Question: I have the following code for updating Account table with LINQ to SQL. AccountNumber is the primary key column. The only value which need to be updated is AccountType; however the Duration also gets updated with zero (default value for int). How can we avoid this unnecessary overwrite?
Note: I am using method
Note: I understand the reason for this behavior. "The DataContext cannot distinguish between a field with an assigned value of zero and one that is merely unassigned.". I am looking for a solution to overcome this.
'''
[global::System.Data.Linq.Mapping.ColumnAttribute(Storage="_Duration", DbType="Int NOT NULL"
public int Duration
'''
Table DATA

Table Structure:
'''
CREATE TABLE [dbo].[Account](
[AccountNumber] [int] NOT NULL,
<URL> NOT NULL,
[Duration] [int] NOT NULL,
[DepositedAmount] [int] NULL,
CONSTRAINT [PK_Account] PRIMARY KEY CLUSTERED
(
[AccountNumber] ASC
)WITH (PAD_INDEX = OFF, STATISTICS_NORECOMPUTE = OFF, IGNORE_DUP_KEY = OFF, ALLOW_ROW_LOCKS = ON, ALLOW_PAGE_LOCKS = ON) ON [PRIMARY]
) ON [PRIMARY]
'''
CODE
'''
public void UpdateAccount()
{
RepositoryLayer.Account acc1 = new RepositoryLayer.Account();
acc1.AccountNumber = 4;
acc1.AccountType = "Verify";
accountRepository.UpdateChangesByAttachAndRefresh(acc1);
accountRepository.SubmitChanges();
}
public virtual void UpdateChangesByAttachAndRefresh(T entity)
{
//Can GetOriginalEntityState cause any bug? Is it unnecessary?
if (GetTable().GetOriginalEntityState(entity) == null)
{
//If it is not already attached
Context.GetTable<T>().Attach(entity);
Context.Refresh(System.Data.Linq.RefreshMode.KeepCurrentValues, entity);
}
}
'''
Generated SQL
'''
UPDATE [dbo].[Account]
SET [AccountType] = @p3, [Duration] = @p4
WHERE ([AccountNumber] = @p0)
AND ([AccountType] = @p1)
AND ([Duration] = @p2)
AND ([DepositedAmount] IS NULL)
-- @p0: Input Int (Size = -1; Prec = 0; Scale = 0) [4]
-- @p1: Input NChar (Size = 10; Prec = 0; Scale = 0) [TEST ]
-- @p2: Input Int (Size = -1; Prec = 0; Scale = 0) [10]
-- @p3: Input NChar (Size = 10; Prec = 0; Scale = 0) [Verify]
-- @p4: Input Int (Size = -1; Prec = 0; Scale = 0) [0]
-- Context: SqlProvider(Sql2008) Model: AttributedMetaModel Build: 4.0.30319.1
'''
READING:
1. Can LINQ-to-SQL omit unspecified columns on insert so a database default value is used?
2. How can I bind an Enum to a DbType of bit or int?
3. Linq to SQL: Why am I getting IDENTITY_INSERT errors?
4. LINQ to SQL: Updating without Refresh when "UpdateCheck = Never"
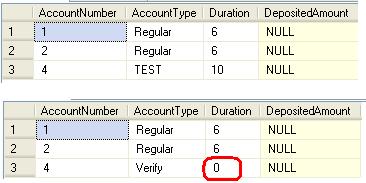
Answer: I solved this issue by changing the update approach by following the answer in <URL>
UpdateCheck is set as Never for the Duration column
'''
public void UpdateAccount()
{
//Used value from previous select
DateTime previousDateTime = new DateTime(2012, 6, 26, 11, 14, 15, 327);
int prevDuration = 0;
RepositoryLayer.Account accEntity = new RepositoryLayer.Account();
accEntity.AccountNumber = 1; //Primary Key
accEntity.ModifiedTime = previousDateTime; //Concurrency column
//accEntity.Duration = prevDuration;
accountRepository.UpdateChangesByAttach(accEntity);
//Values to be modified after Attach
accEntity.AccountType = "WIN-WIN";
accEntity.ModifiedTime = DateTime.Now;
try
{
accountRepository.SubmitChanges();
}
catch(System.Data.Linq.ChangeConflictException e)
{
throw new Exception(e.Message);
}
}
public virtual void UpdateChangesByAttach(T entity)
{
if (Context.GetTable<T>().GetOriginalEntityState(entity) == null)
{
//If it is not already attached
Context.GetTable<T>().Attach(entity);
}
}
'''
Generated SQL
'''
UPDATE [dbo].[Account]
SET [AccountType] = @p2, [ModifiedTime] = @p3
WHERE ([AccountNumber] = @p0)
AND ([ModifiedTime] = @p1)
-- @p0: Input Int (Size = -1; Prec = 0; Scale = 0) [1]
-- @p1: Input DateTime (Size = -1; Prec = 0; Scale = 0) [6/26/2012 11:14:15 AM]
-- @p2: Input NChar (Size = 10; Prec = 0; Scale = 0) [WIN-WIN]
-- @p3: Input DateTime (Size = -1; Prec = 0; Scale = 0) [6/26/2012 11:16:29 AM]
'''